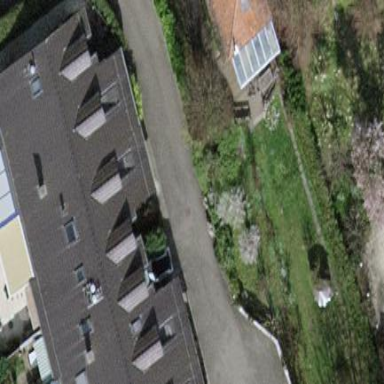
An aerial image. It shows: Garden enclosed by fence.